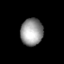
Tissue: lung
Cell type: Endothelial cells
Senescence score: 0.6251
Nuclear area (px): 582
Mean DAPI intensity: 153.67